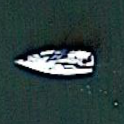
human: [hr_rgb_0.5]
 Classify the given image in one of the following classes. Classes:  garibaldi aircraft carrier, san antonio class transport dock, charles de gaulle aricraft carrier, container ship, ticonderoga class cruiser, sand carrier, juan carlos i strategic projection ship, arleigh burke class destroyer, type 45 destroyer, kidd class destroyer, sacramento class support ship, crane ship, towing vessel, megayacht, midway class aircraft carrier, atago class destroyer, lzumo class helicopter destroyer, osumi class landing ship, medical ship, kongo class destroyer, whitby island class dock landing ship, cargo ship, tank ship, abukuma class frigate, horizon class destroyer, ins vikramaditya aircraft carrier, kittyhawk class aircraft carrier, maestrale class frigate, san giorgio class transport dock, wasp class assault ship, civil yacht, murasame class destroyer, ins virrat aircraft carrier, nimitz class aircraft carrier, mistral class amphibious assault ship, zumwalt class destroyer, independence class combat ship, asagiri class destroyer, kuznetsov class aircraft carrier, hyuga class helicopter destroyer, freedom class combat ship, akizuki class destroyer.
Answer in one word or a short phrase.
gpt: Civil yacht